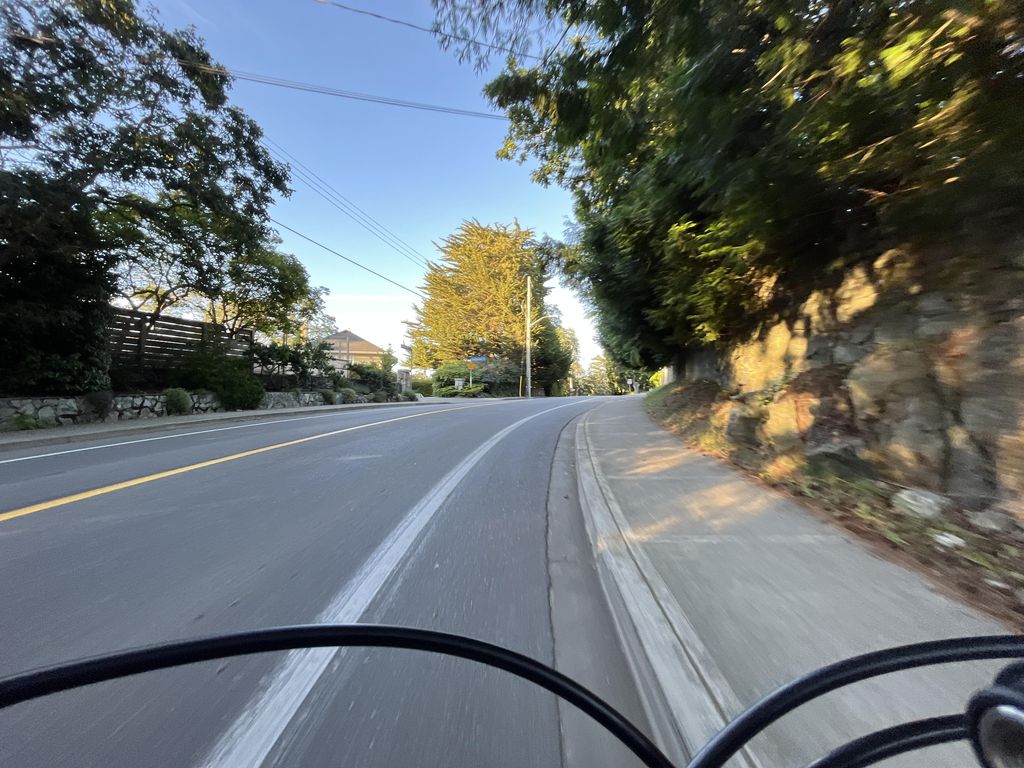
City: victoria